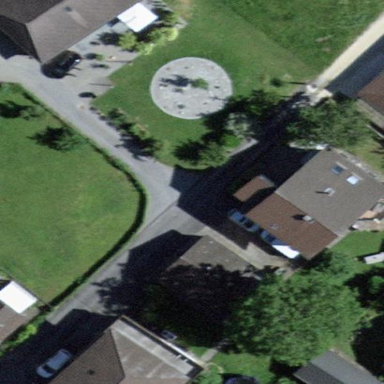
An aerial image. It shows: Residential building.